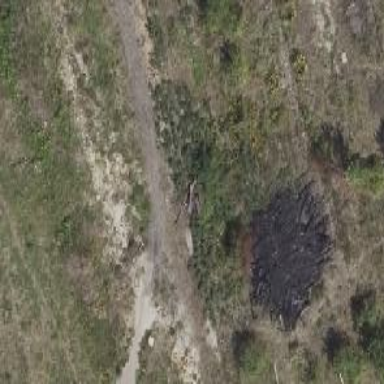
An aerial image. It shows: Abandoned railway with historical significance.